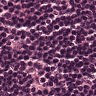
Metastatic tissue present: no